Question: I have this layout:
'''
HEADER
DIV#1 | DIV#2
FOOTER
'''
I want to 'DIV#1' and 'DIV#2' to be full height of the page.
I've tried to set height of 'DIV#1' to 100%, as well as 'body,html' height to 100%.
This is the result:

As you can see, DIV#1 and DIV#2 are not full height (down to the footer..)
This is the HTML:
'''
<div class="container">
<div class="col-xs-2" id="sidemenu" style="background: red;">
sidemenu div#1<br />
sidemenu div#1
</div>
<div class="col-xs-10" style="background: black;">
content div#2<br />
content div#2
</div>
</div><!--/container-->
'''
And the css..
'''
#sidemenu{
border-right: 3px solid #F4F4F4;
height: 100%;
}
html {
position: relative;
min-height: 100%;
}
body {
/* Margin bottom by footer height */
margin-bottom: 60px;
font-family: 'Open Sans', sans-serif !important;
height: 100%;
}
#footer {
position: absolute;
bottom: 0;
width: 100%;
/* Set the fixed height of the footer here */
height: 70px;
font-size: 12px;
font-weight: 100;
background-color: #e5ecf1;
border-top: 1px solid rgba(0,0,0,.08);
color: #7f8e99;
padding: 30px 50px;
}
'''
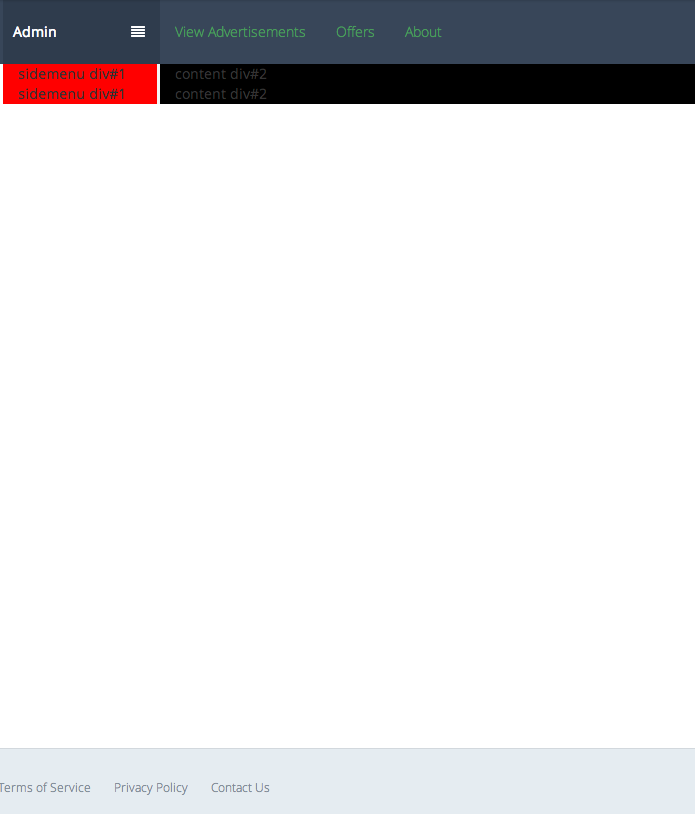
Answer: You can use 'position: absolute' with 'bottom: 0;' to pull the div the full height.